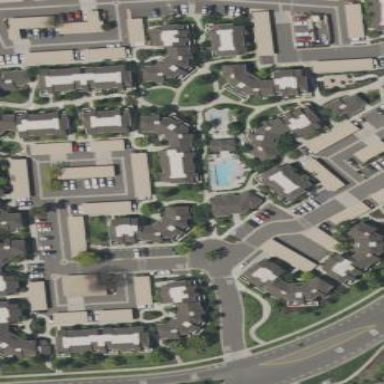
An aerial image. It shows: Residential area.